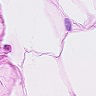
Metastatic tissue present: no